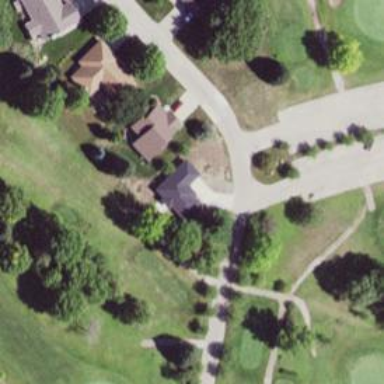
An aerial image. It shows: Path for both roads and golfers.